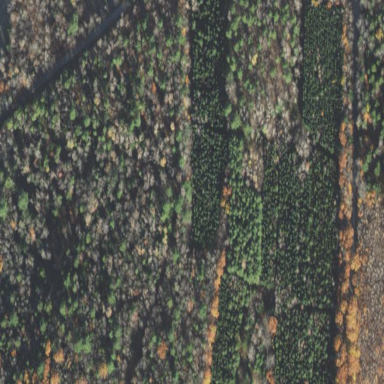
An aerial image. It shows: Wooded area designated for forestry purposes.